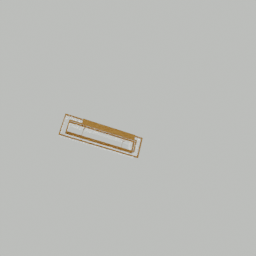
Label: lighting